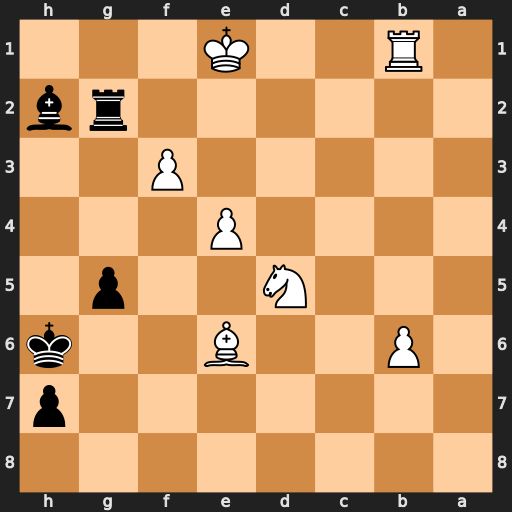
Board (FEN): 8/7p/1P2B2k/3N2p1/4P3/5P2/6rb/1R2K3
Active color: b
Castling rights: -
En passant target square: -
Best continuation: Rg1+ Kd2 Rxb1